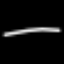
Label: line